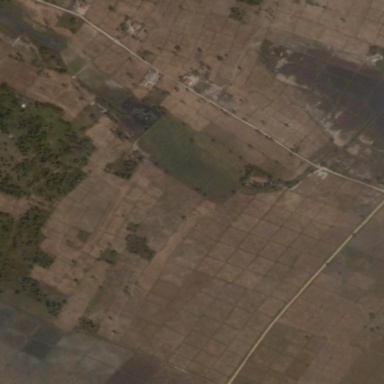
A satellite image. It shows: Farmland with rice crops.